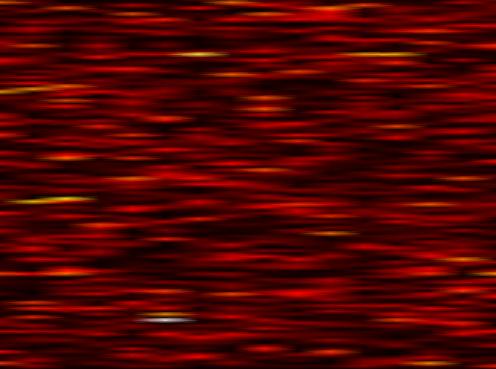
Label: FOFDM